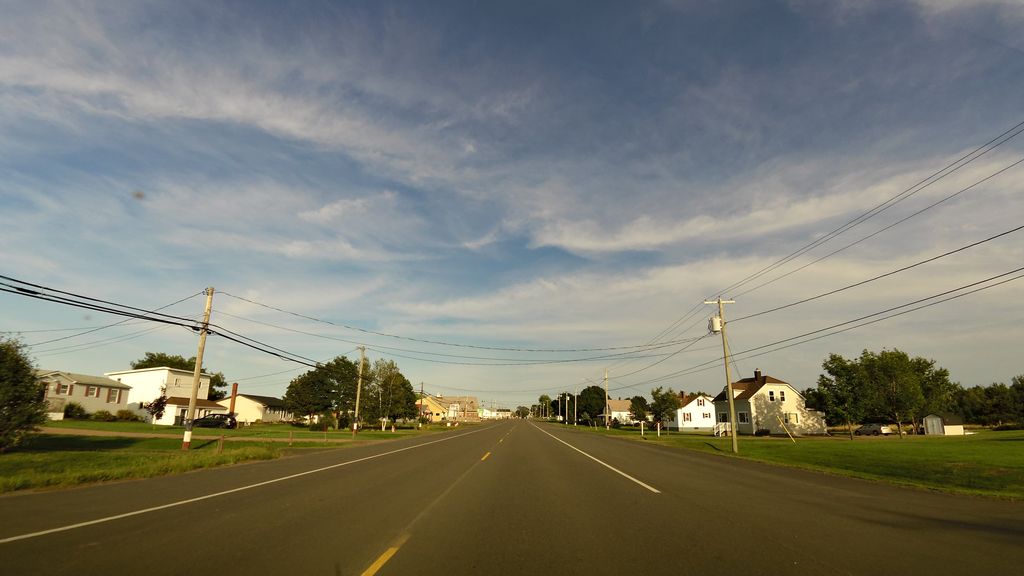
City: charlottetown